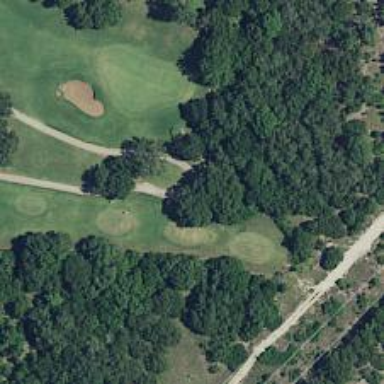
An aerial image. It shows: Pathway for golfing.